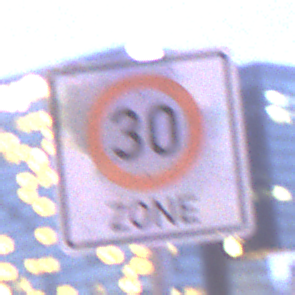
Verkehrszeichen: BeginnZone30
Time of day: Night
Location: Outdoor (Urban)
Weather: PartlyCloudy
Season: NotSpecified
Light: Artificial